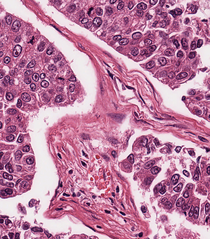
Tumor epithelial tissue: yes
Tumor-associated stroma tissue: yes
Normal tissue: no